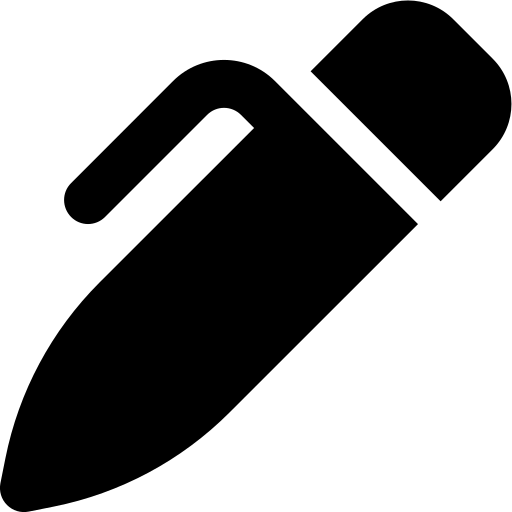
Tags: icon, FontAwesome, fa-icon, solid, pen, clip